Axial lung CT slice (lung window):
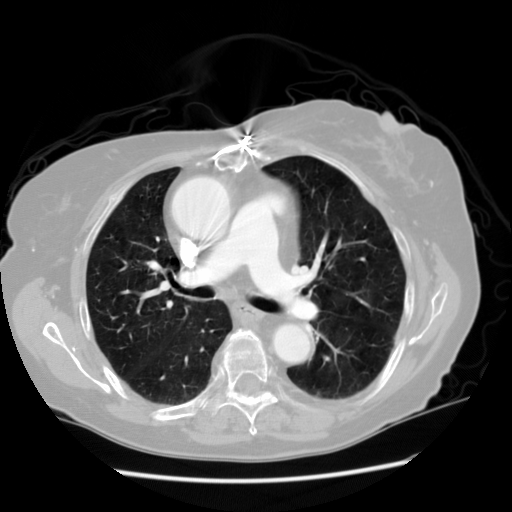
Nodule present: no